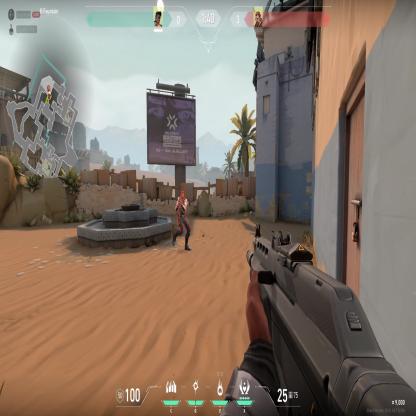
Label: enemy